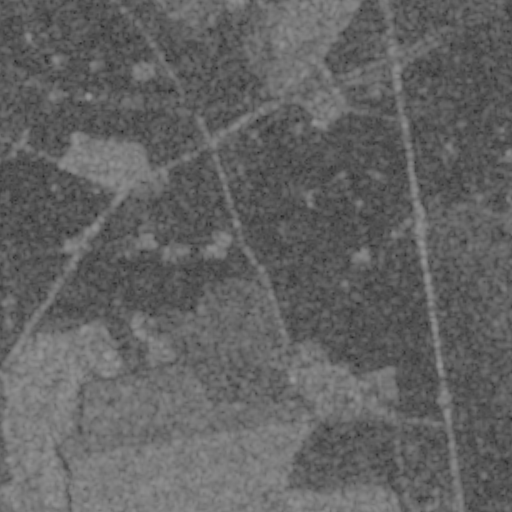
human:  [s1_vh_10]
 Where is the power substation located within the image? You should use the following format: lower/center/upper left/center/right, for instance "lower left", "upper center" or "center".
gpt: The power substation is located in the lower right of the image.
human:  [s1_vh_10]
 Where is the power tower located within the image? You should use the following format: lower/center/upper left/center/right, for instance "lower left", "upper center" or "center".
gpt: The power tower is located in the upper right of the image.
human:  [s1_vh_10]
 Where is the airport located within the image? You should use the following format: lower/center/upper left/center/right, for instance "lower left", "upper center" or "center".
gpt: There is no airport in the image.

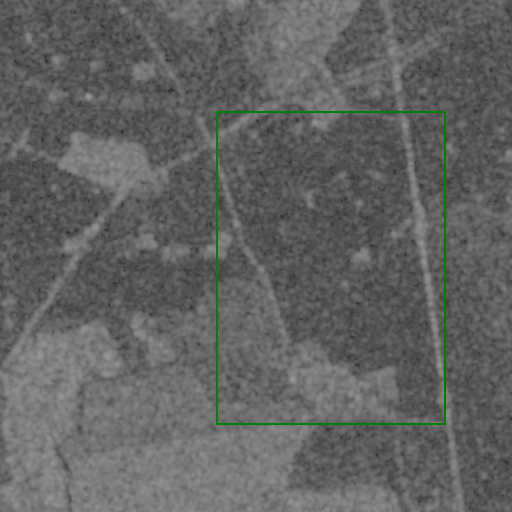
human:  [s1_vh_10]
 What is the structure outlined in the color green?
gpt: The structure outlined in green is a crop field.
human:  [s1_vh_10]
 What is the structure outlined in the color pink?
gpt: There is no pink outline.